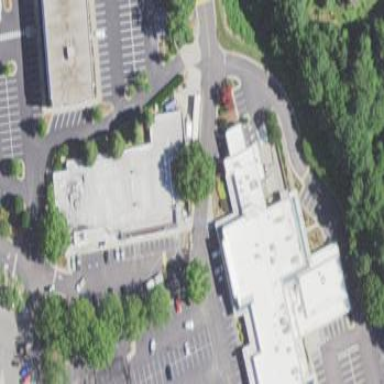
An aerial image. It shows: Commercial building.